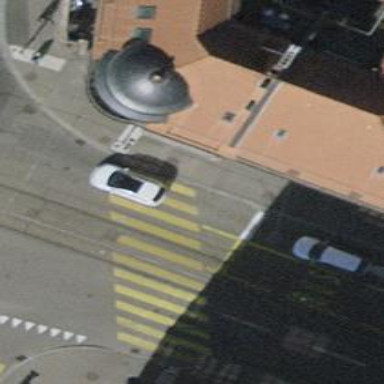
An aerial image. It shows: Zebra crossing with traffic signals. The crossing is marked by traffic lights.